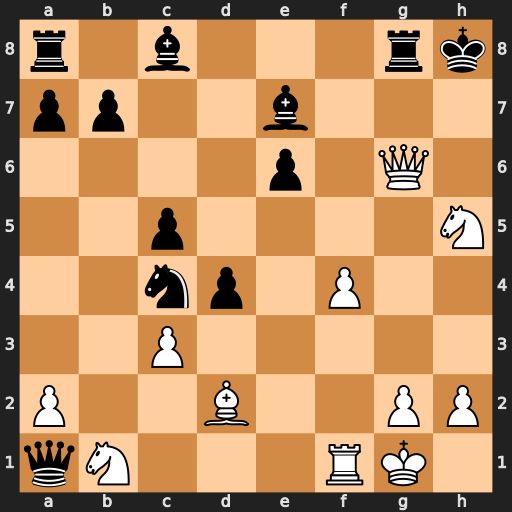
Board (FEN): r1b3rk/pp2b3/4p1Q1/2p4N/2np1P2/2P5/P2B2PP/qN3RK1
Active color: w
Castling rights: -
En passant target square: -
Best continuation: Qh6#